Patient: sex F, age 65
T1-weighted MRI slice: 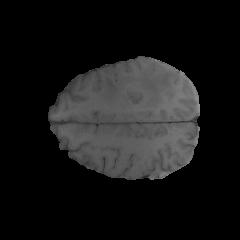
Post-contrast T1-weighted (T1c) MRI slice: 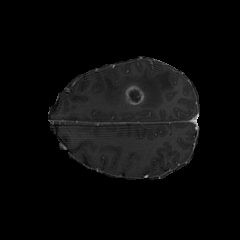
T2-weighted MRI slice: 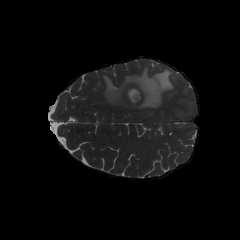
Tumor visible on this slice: yes
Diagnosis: Glioblastoma, IDH-wildtype
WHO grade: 4